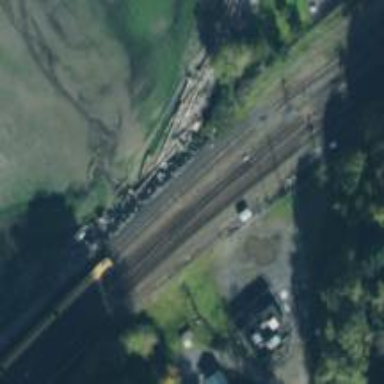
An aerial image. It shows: Railway crossover.